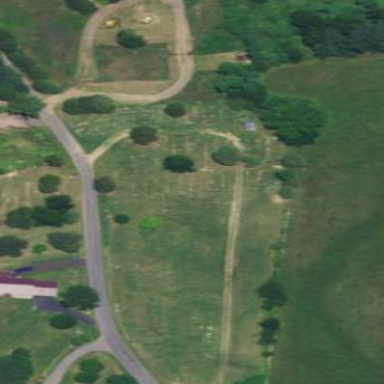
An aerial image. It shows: Graveyard.